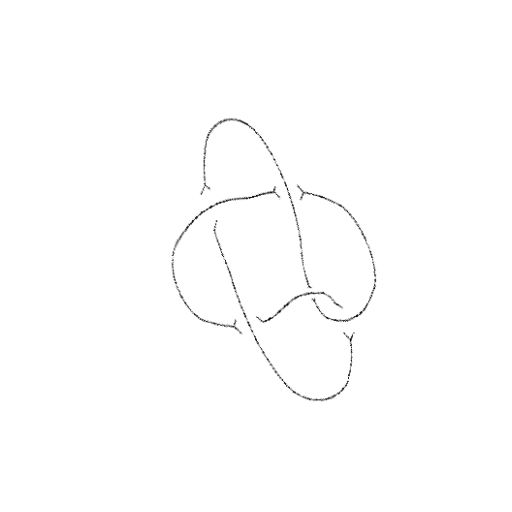
Crossing number: 5